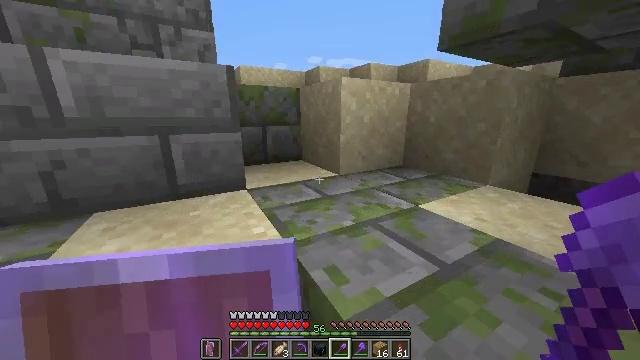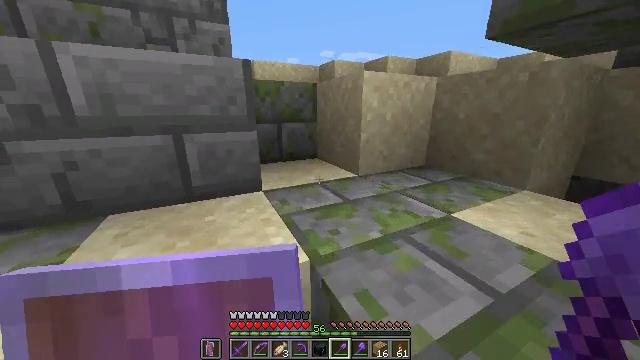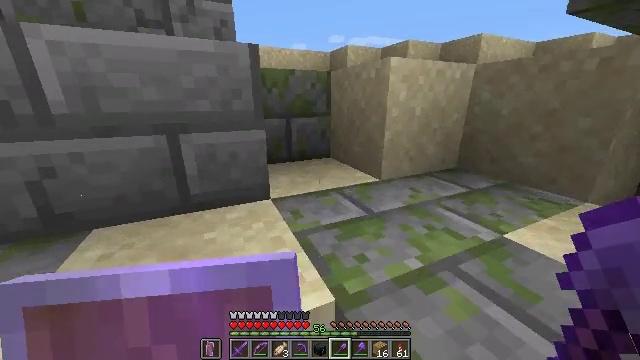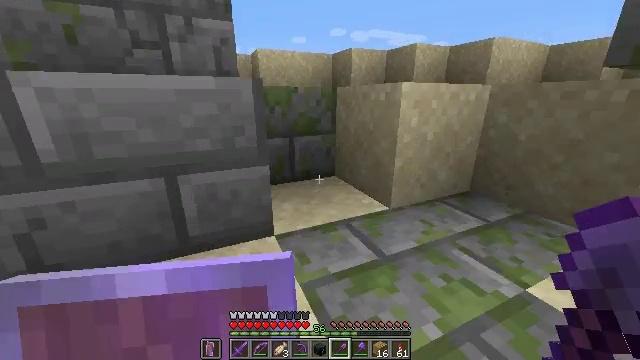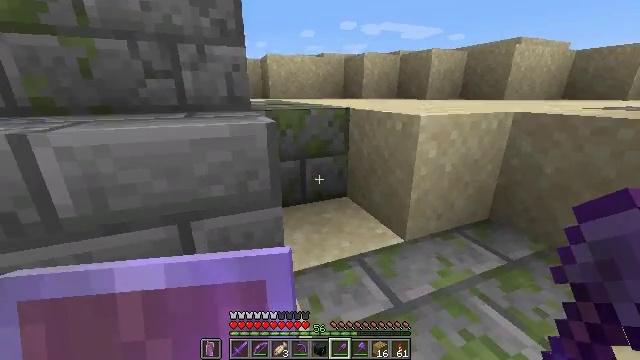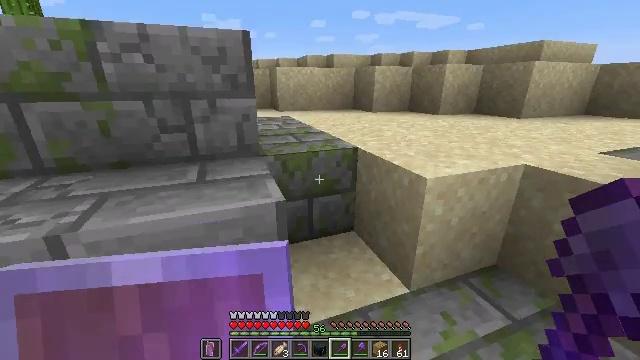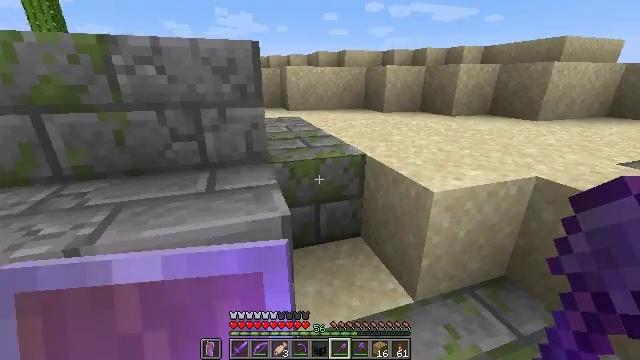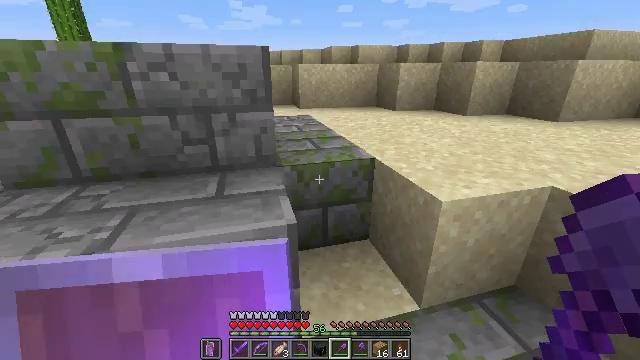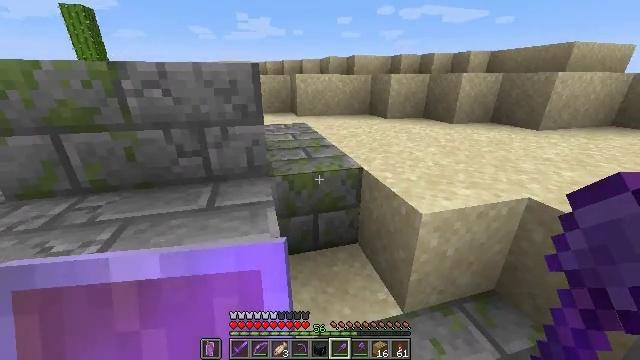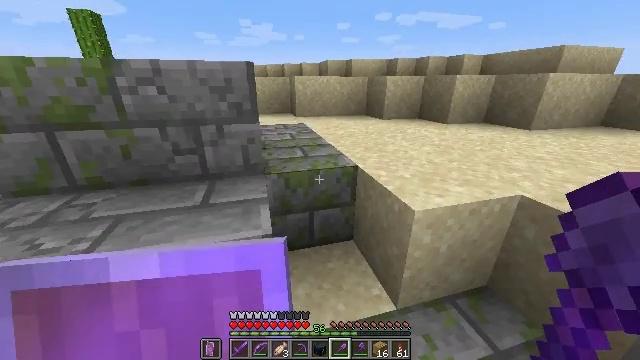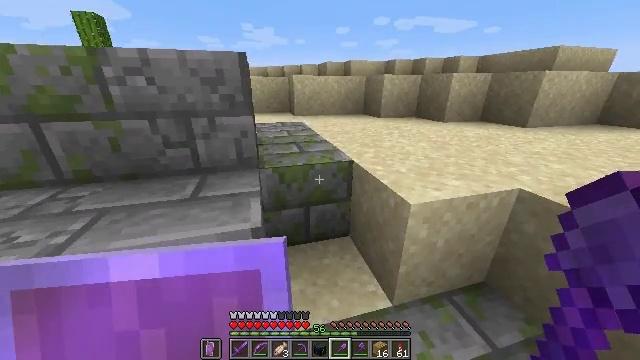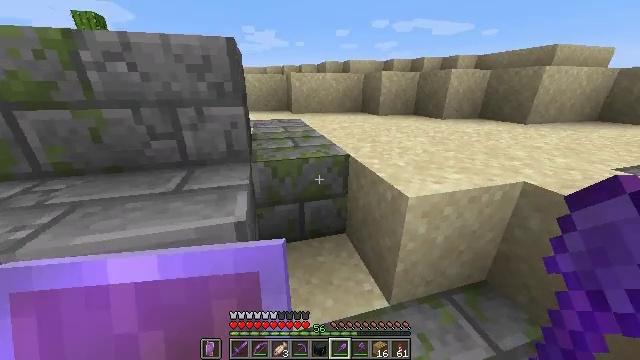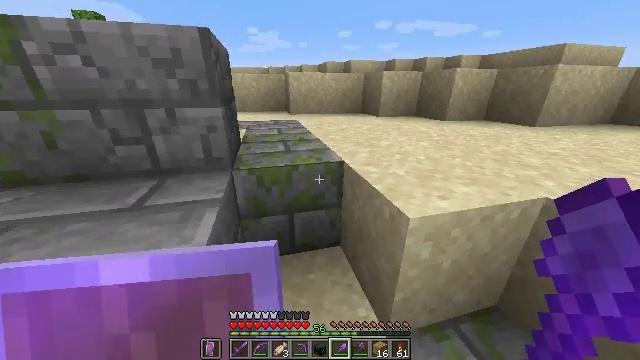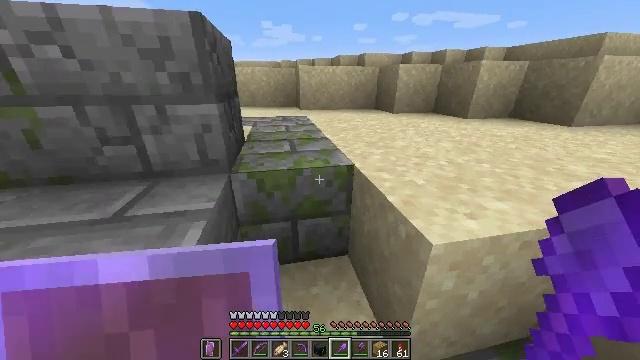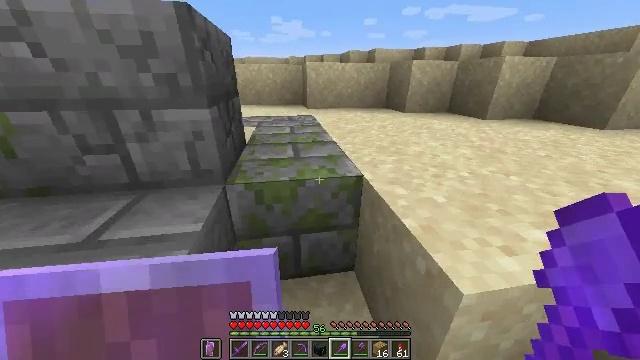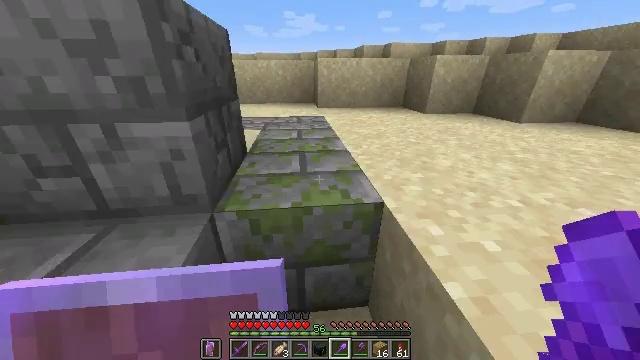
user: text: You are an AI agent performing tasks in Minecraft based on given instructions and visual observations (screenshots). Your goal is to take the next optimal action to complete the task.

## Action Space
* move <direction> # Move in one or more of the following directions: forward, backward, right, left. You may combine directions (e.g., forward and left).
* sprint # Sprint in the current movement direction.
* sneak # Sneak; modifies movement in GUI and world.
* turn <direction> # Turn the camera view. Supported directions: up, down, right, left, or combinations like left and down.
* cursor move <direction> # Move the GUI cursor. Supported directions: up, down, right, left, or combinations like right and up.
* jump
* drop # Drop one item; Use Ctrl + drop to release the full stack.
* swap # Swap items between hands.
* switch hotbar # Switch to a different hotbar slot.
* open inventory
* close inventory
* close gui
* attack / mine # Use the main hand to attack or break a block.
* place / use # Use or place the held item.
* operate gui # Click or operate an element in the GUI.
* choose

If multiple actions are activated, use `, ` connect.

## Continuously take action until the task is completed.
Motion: motion action
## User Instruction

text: Break the sand block.
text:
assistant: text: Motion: move forward, sprint, turn left and down
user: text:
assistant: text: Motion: move forward, sprint, turn left
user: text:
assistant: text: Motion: move forward, sprint, jump
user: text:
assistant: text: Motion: move forward and move right, sprint, turn left, jump
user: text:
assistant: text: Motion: move forward and move right, sprint, turn left and down, jump
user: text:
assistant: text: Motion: move forward and move right, sprint, turn left and down
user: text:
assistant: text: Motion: move forward and move right, sprint, turn left and down
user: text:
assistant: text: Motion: move forward and move right, sprint
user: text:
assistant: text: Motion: move forward, sprint
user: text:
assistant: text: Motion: move forward, sprint
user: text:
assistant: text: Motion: move forward, sprint
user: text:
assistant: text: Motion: move forward, sprint
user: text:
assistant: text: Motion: move forward, sprint, turn left and down
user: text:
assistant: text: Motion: move forward, sprint, turn left
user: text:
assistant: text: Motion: move forward, sprint, turn left
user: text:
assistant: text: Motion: move forward and move right, sprint, turn left and down
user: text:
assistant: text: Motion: move forward and move right, sprint, turn left, jump
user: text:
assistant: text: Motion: move forward and move right, sprint, turn left and down, jump
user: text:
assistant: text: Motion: move forward and move right, sprint, turn left and down, jump
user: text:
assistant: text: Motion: move forward and move right, sprint, turn left and down
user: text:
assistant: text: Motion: move forward and move right, sprint, turn left
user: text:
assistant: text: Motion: move forward and move right, sprint
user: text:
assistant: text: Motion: move forward and move right, sprint
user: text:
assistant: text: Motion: move forward and move right, sprint, turn left and down
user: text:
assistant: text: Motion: move forward and move right, sprint, turn left and down
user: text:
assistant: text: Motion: move forward and move right, sprint, turn left and down
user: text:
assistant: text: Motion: move forward and move right, sprint, turn left and down
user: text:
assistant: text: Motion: move forward and move right, sprint, turn left and down
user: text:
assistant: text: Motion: move forward and move right, sprint, turn left and down
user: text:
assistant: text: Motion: move forward and move right, turn left and down